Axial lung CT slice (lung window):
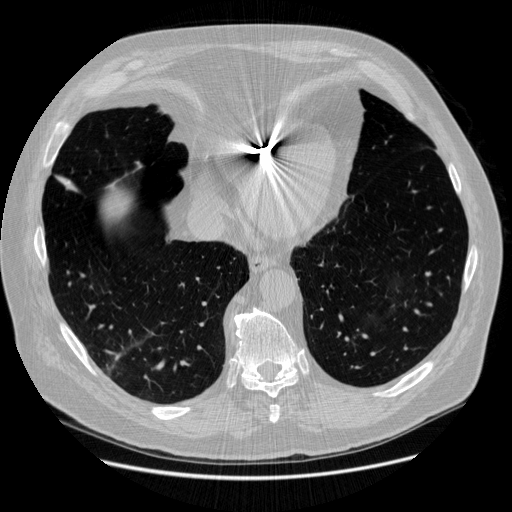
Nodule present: no